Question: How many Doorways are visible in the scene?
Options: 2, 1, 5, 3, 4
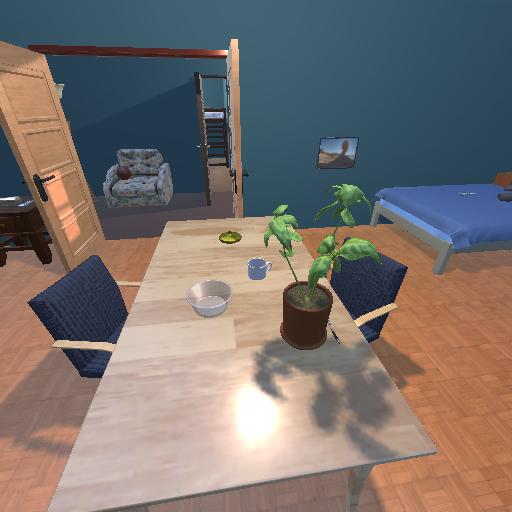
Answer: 2